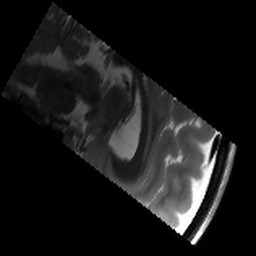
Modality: T2w
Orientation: sagittal
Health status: healthy
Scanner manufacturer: siemens
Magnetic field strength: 3 T
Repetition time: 8.02 s
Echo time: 0.08 s